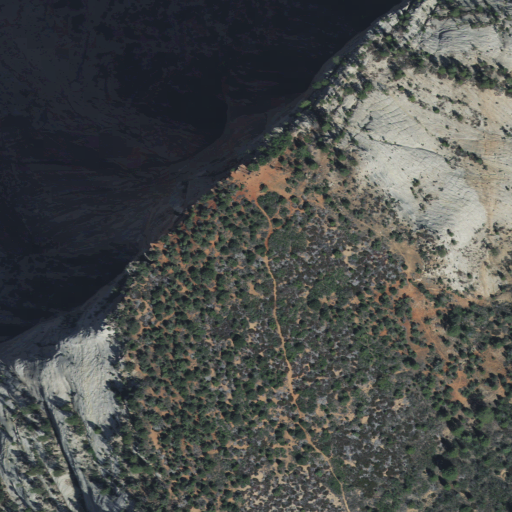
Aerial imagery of mountain in Utah named Cable Mountain containing shrub and evergreen forest